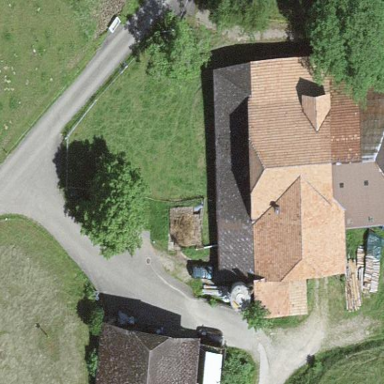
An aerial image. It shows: Farm building.